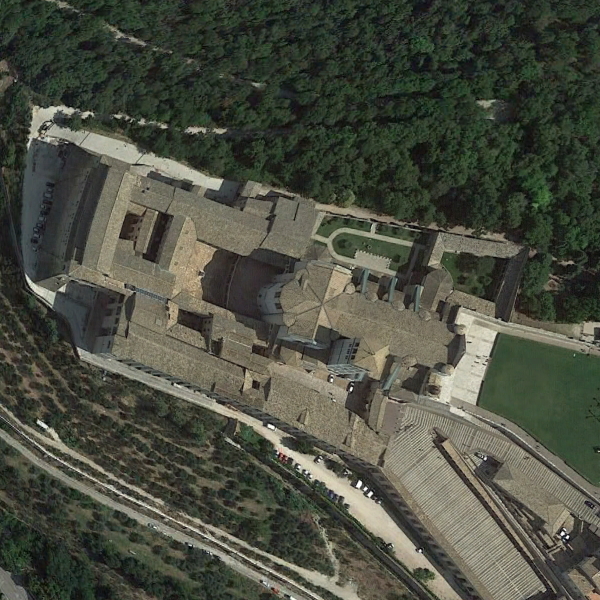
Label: Church